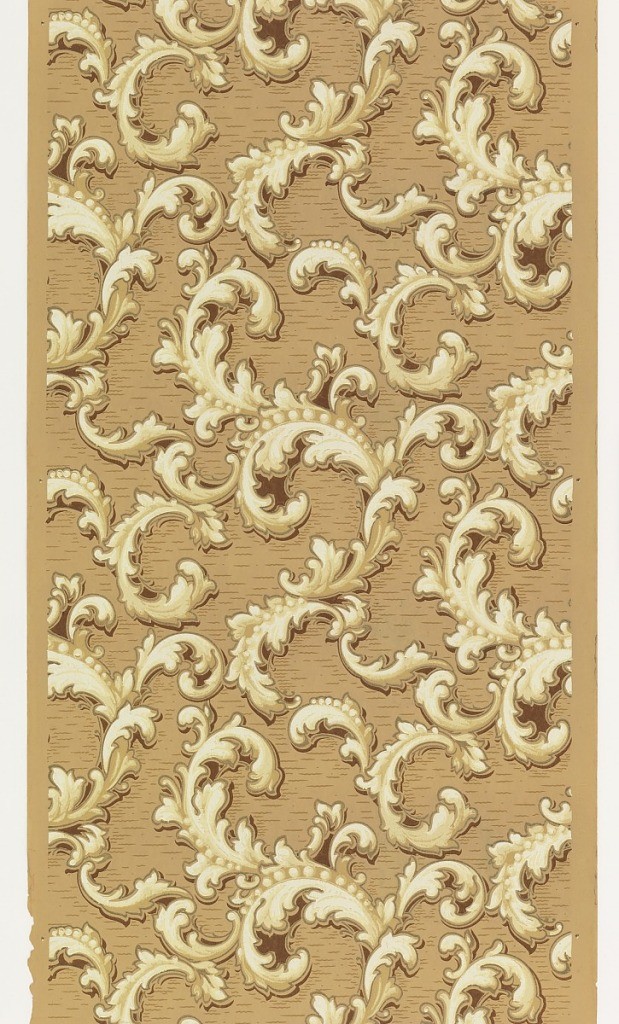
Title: Sidewall
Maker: Carey Bros. W.P. Mfg. Co., Philadelphia, Pennsylvania, founded 1882
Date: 1905–1915
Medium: Machine-printed paper, liquid mica
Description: Scrolling acanthus leaves, the larger of which contain beading. Printed in monochrome off-white and tan on darker tan background.